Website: bh-photo
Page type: receipt
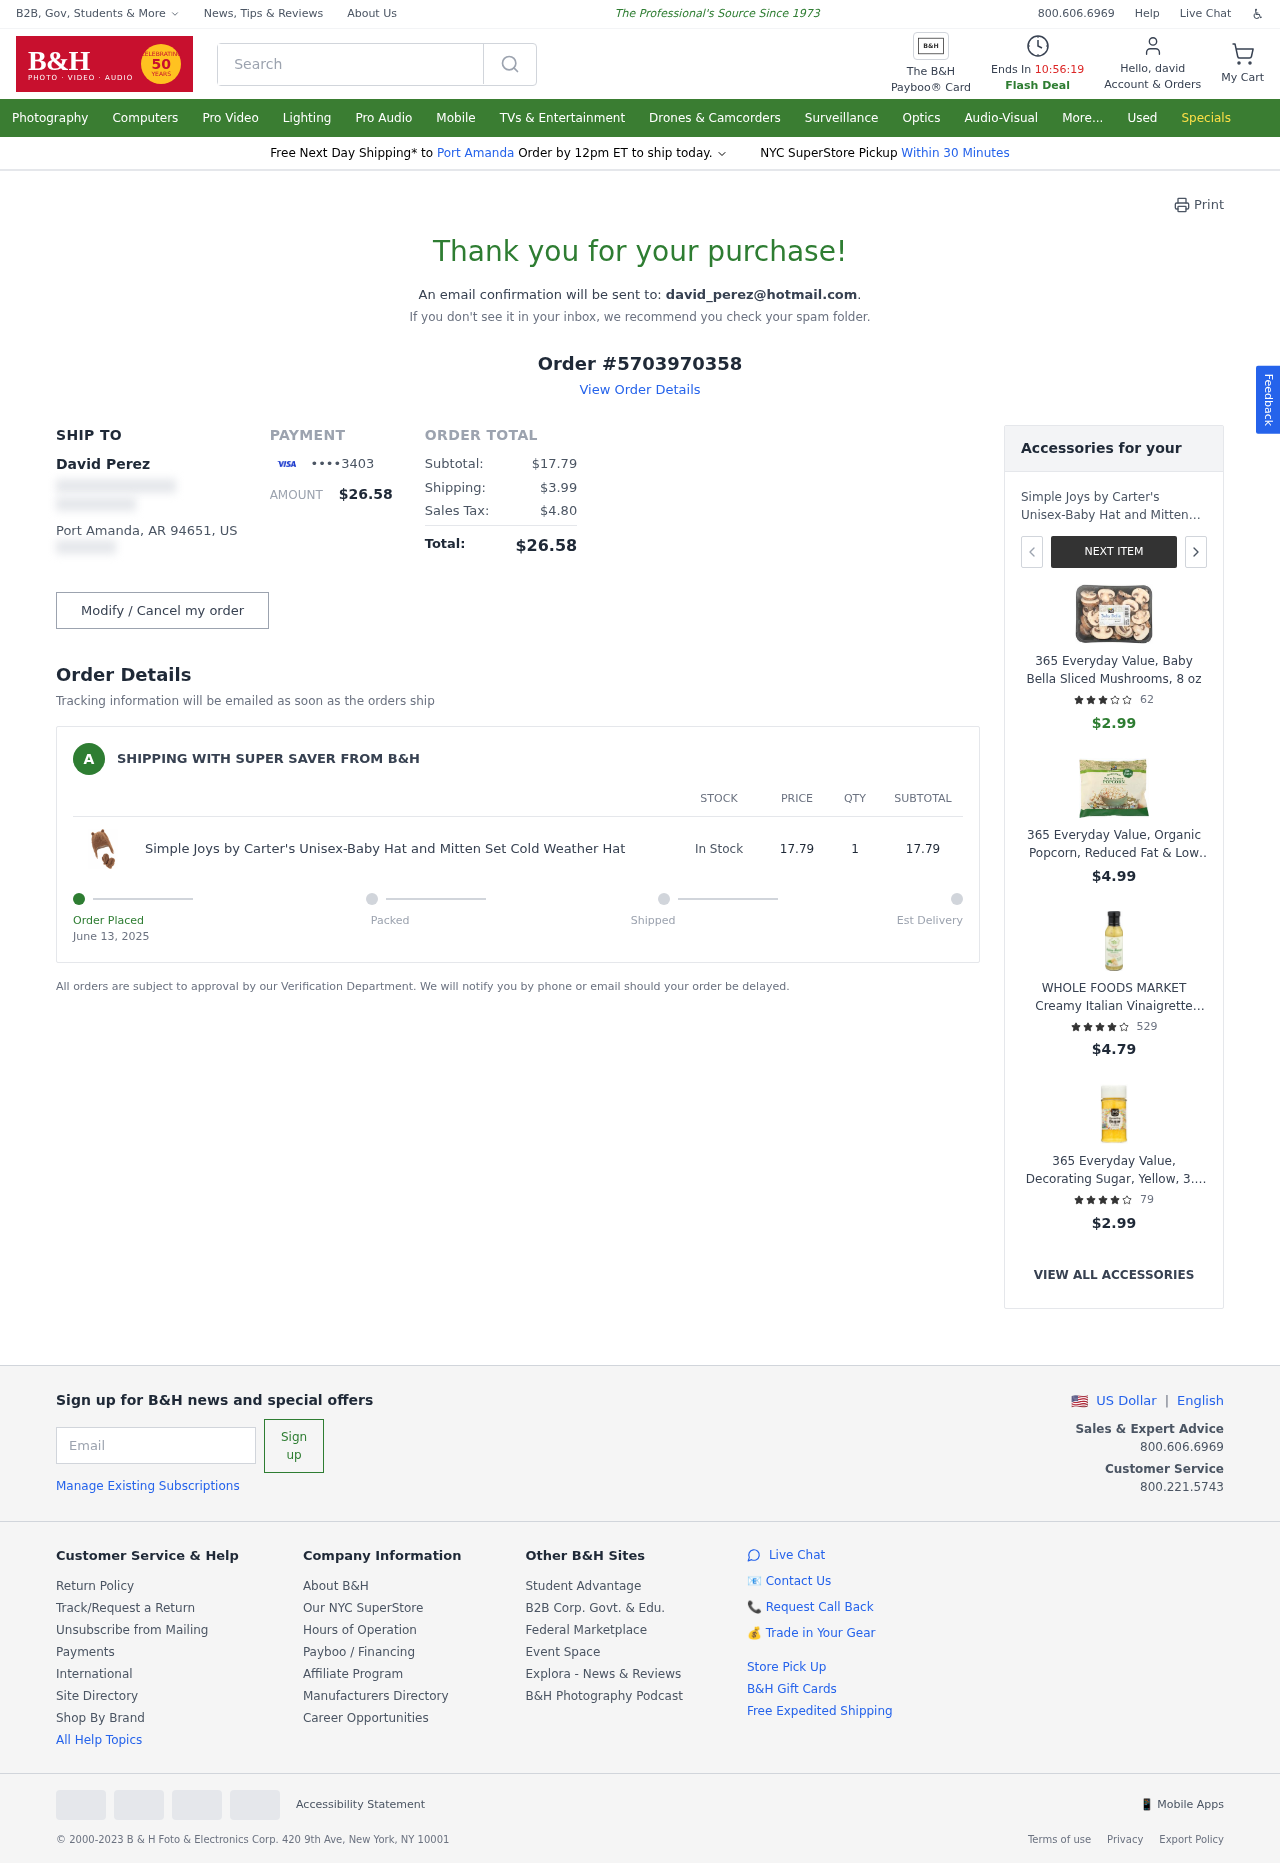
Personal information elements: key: PII_CARD_LAST4
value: ••••3403
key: PII_CITY
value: Port Amanda
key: PII_EMAIL
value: david_perez@hotmail.com
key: PII_FIRSTNAME
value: david
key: PII_FULLNAME
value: David Perez
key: PII_CITY_STATE_ZIP
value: Port Amanda, AR 94651
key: PII_COUNTRY_CODE
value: US
Product elements: key: PRODUCT1_NAME
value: Simple Joys by Carter's Unisex-Baby Hat and Mitten Set Cold Weather Hat
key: PRODUCT1_PRICE
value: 17.79
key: PRODUCT1_QUANTITY
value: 1
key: PRODUCT2_NAME
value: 365 Everyday Value, Baby Bella Sliced Mushrooms, 8 oz
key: PRODUCT2_NUM_RATINGS
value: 62
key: PRODUCT2_PRICE
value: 2.99
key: PRODUCT2_RATING
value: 3.7
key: PRODUCT3_NAME
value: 365 Everyday Value, Organic Popcorn, Reduced Fat & Low Sodium, 0.35 oz, 6 pk
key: PRODUCT3_PRICE
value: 4.99
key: PRODUCT4_NAME
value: WHOLE FOODS MARKET Creamy Italian Vinaigrette With Romano Cheese, 12 FZ
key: PRODUCT4_NUM_RATINGS
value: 529
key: PRODUCT4_PRICE
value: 4.79
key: PRODUCT4_RATING
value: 4.5
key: PRODUCT5_NAME
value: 365 Everyday Value, Decorating Sugar, Yellow, 3.3 oz
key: PRODUCT5_NUM_RATINGS
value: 79
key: PRODUCT5_PRICE
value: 2.99
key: PRODUCT5_RATING
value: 4.6
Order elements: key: ORDER_ID
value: Order #5703970358
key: ORDER_TOTAL
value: $26.58
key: ORDER_SUBTOTAL
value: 17.79
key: ORDER_SUBTOTAL
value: $17.79
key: ORDER_SHIPPING_COST
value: $3.99
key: ORDER_TAX
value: $4.80
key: ORDER_DATE
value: June 13, 2025
Search elements: key: HEADER_SEARCH
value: Search